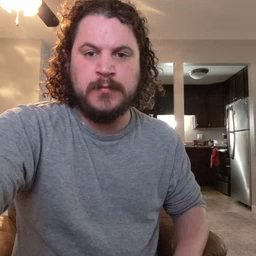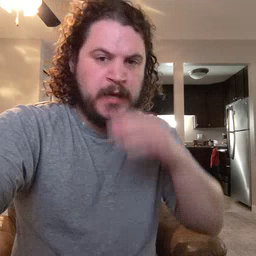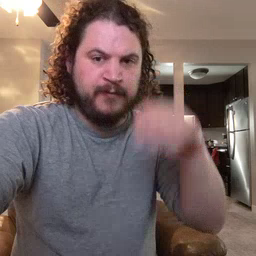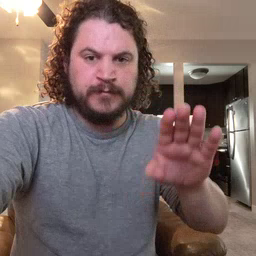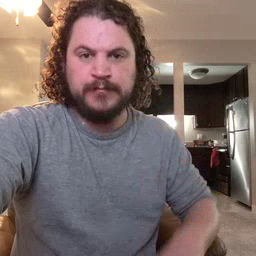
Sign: elephant